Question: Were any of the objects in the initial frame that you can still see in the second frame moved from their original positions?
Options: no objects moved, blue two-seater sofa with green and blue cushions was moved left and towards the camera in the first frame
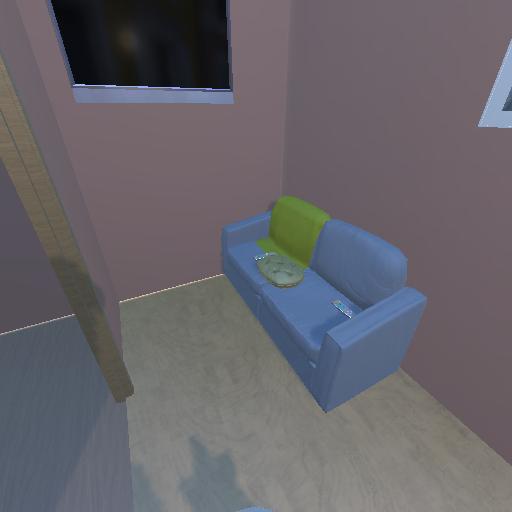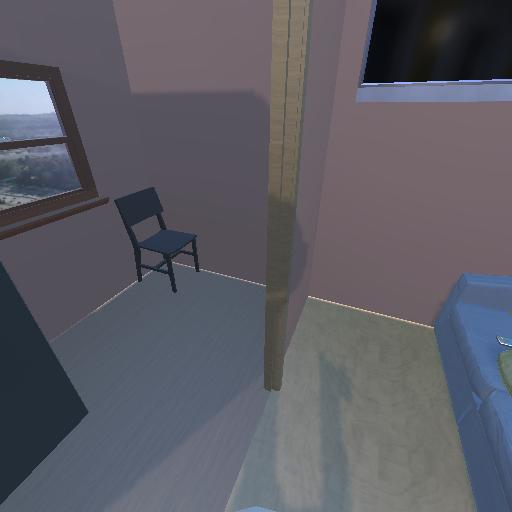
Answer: no objects moved